六年级 · 计数
7. 如果要清楚地了解各部分数量与总数的关系, 可以用()统计图表示; 要表示数量增减变化的情况，用 $(\quad)$ 统计图比较合适。

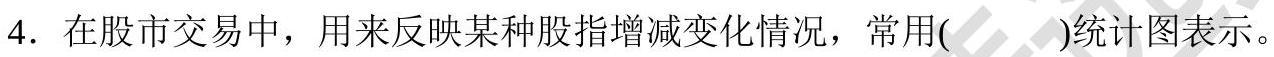
答案: 扇形 折线